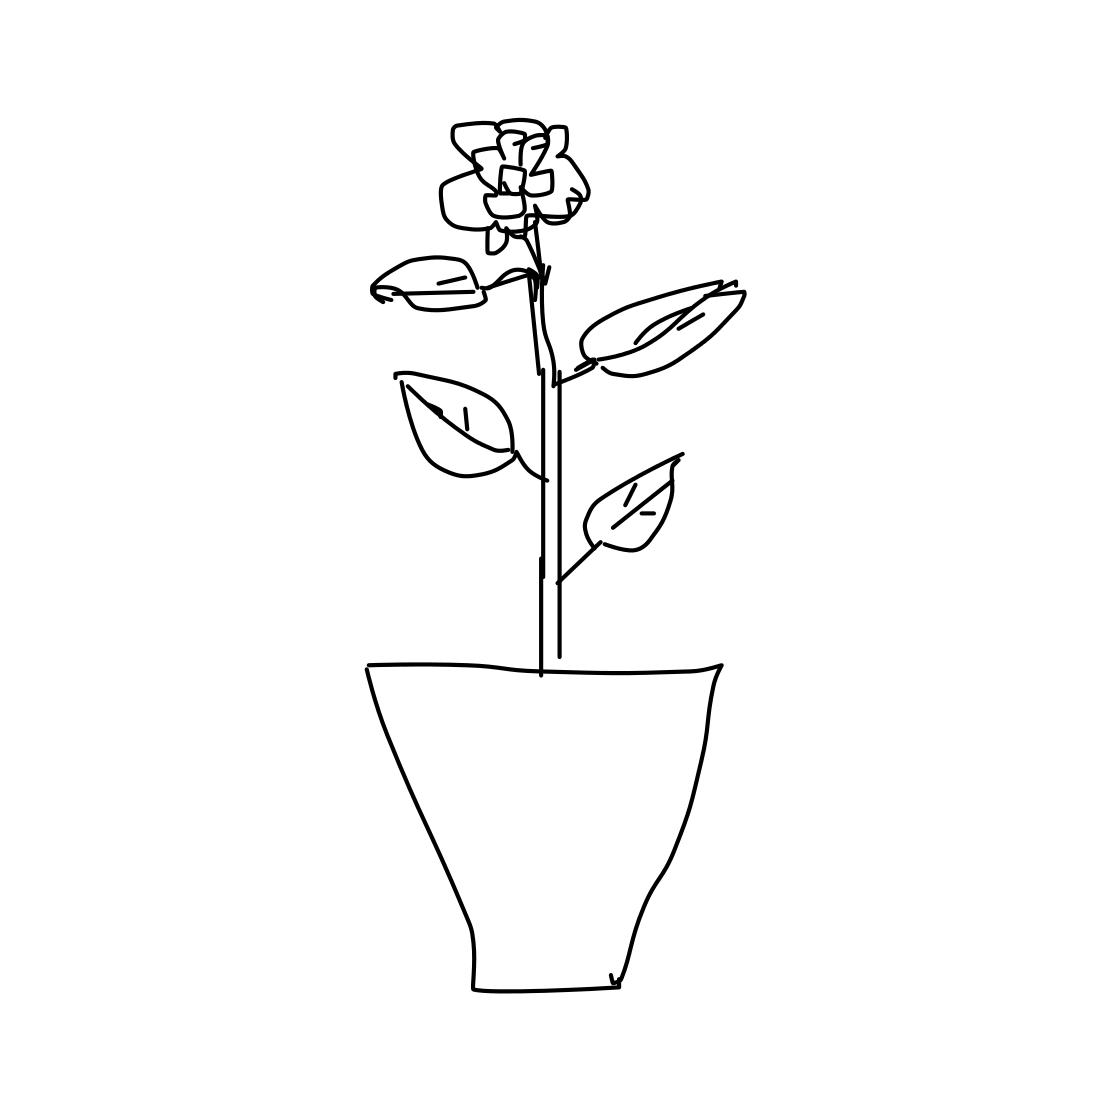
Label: potted plant